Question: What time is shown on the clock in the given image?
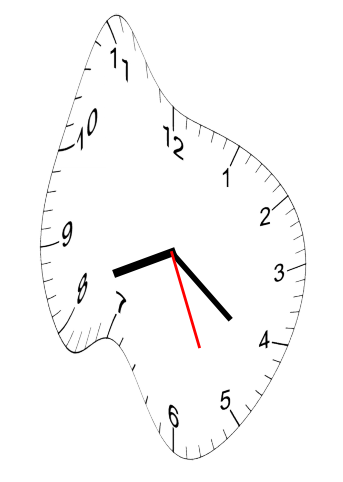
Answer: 08:21:26